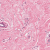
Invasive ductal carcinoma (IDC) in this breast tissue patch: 0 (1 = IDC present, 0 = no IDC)